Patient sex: M
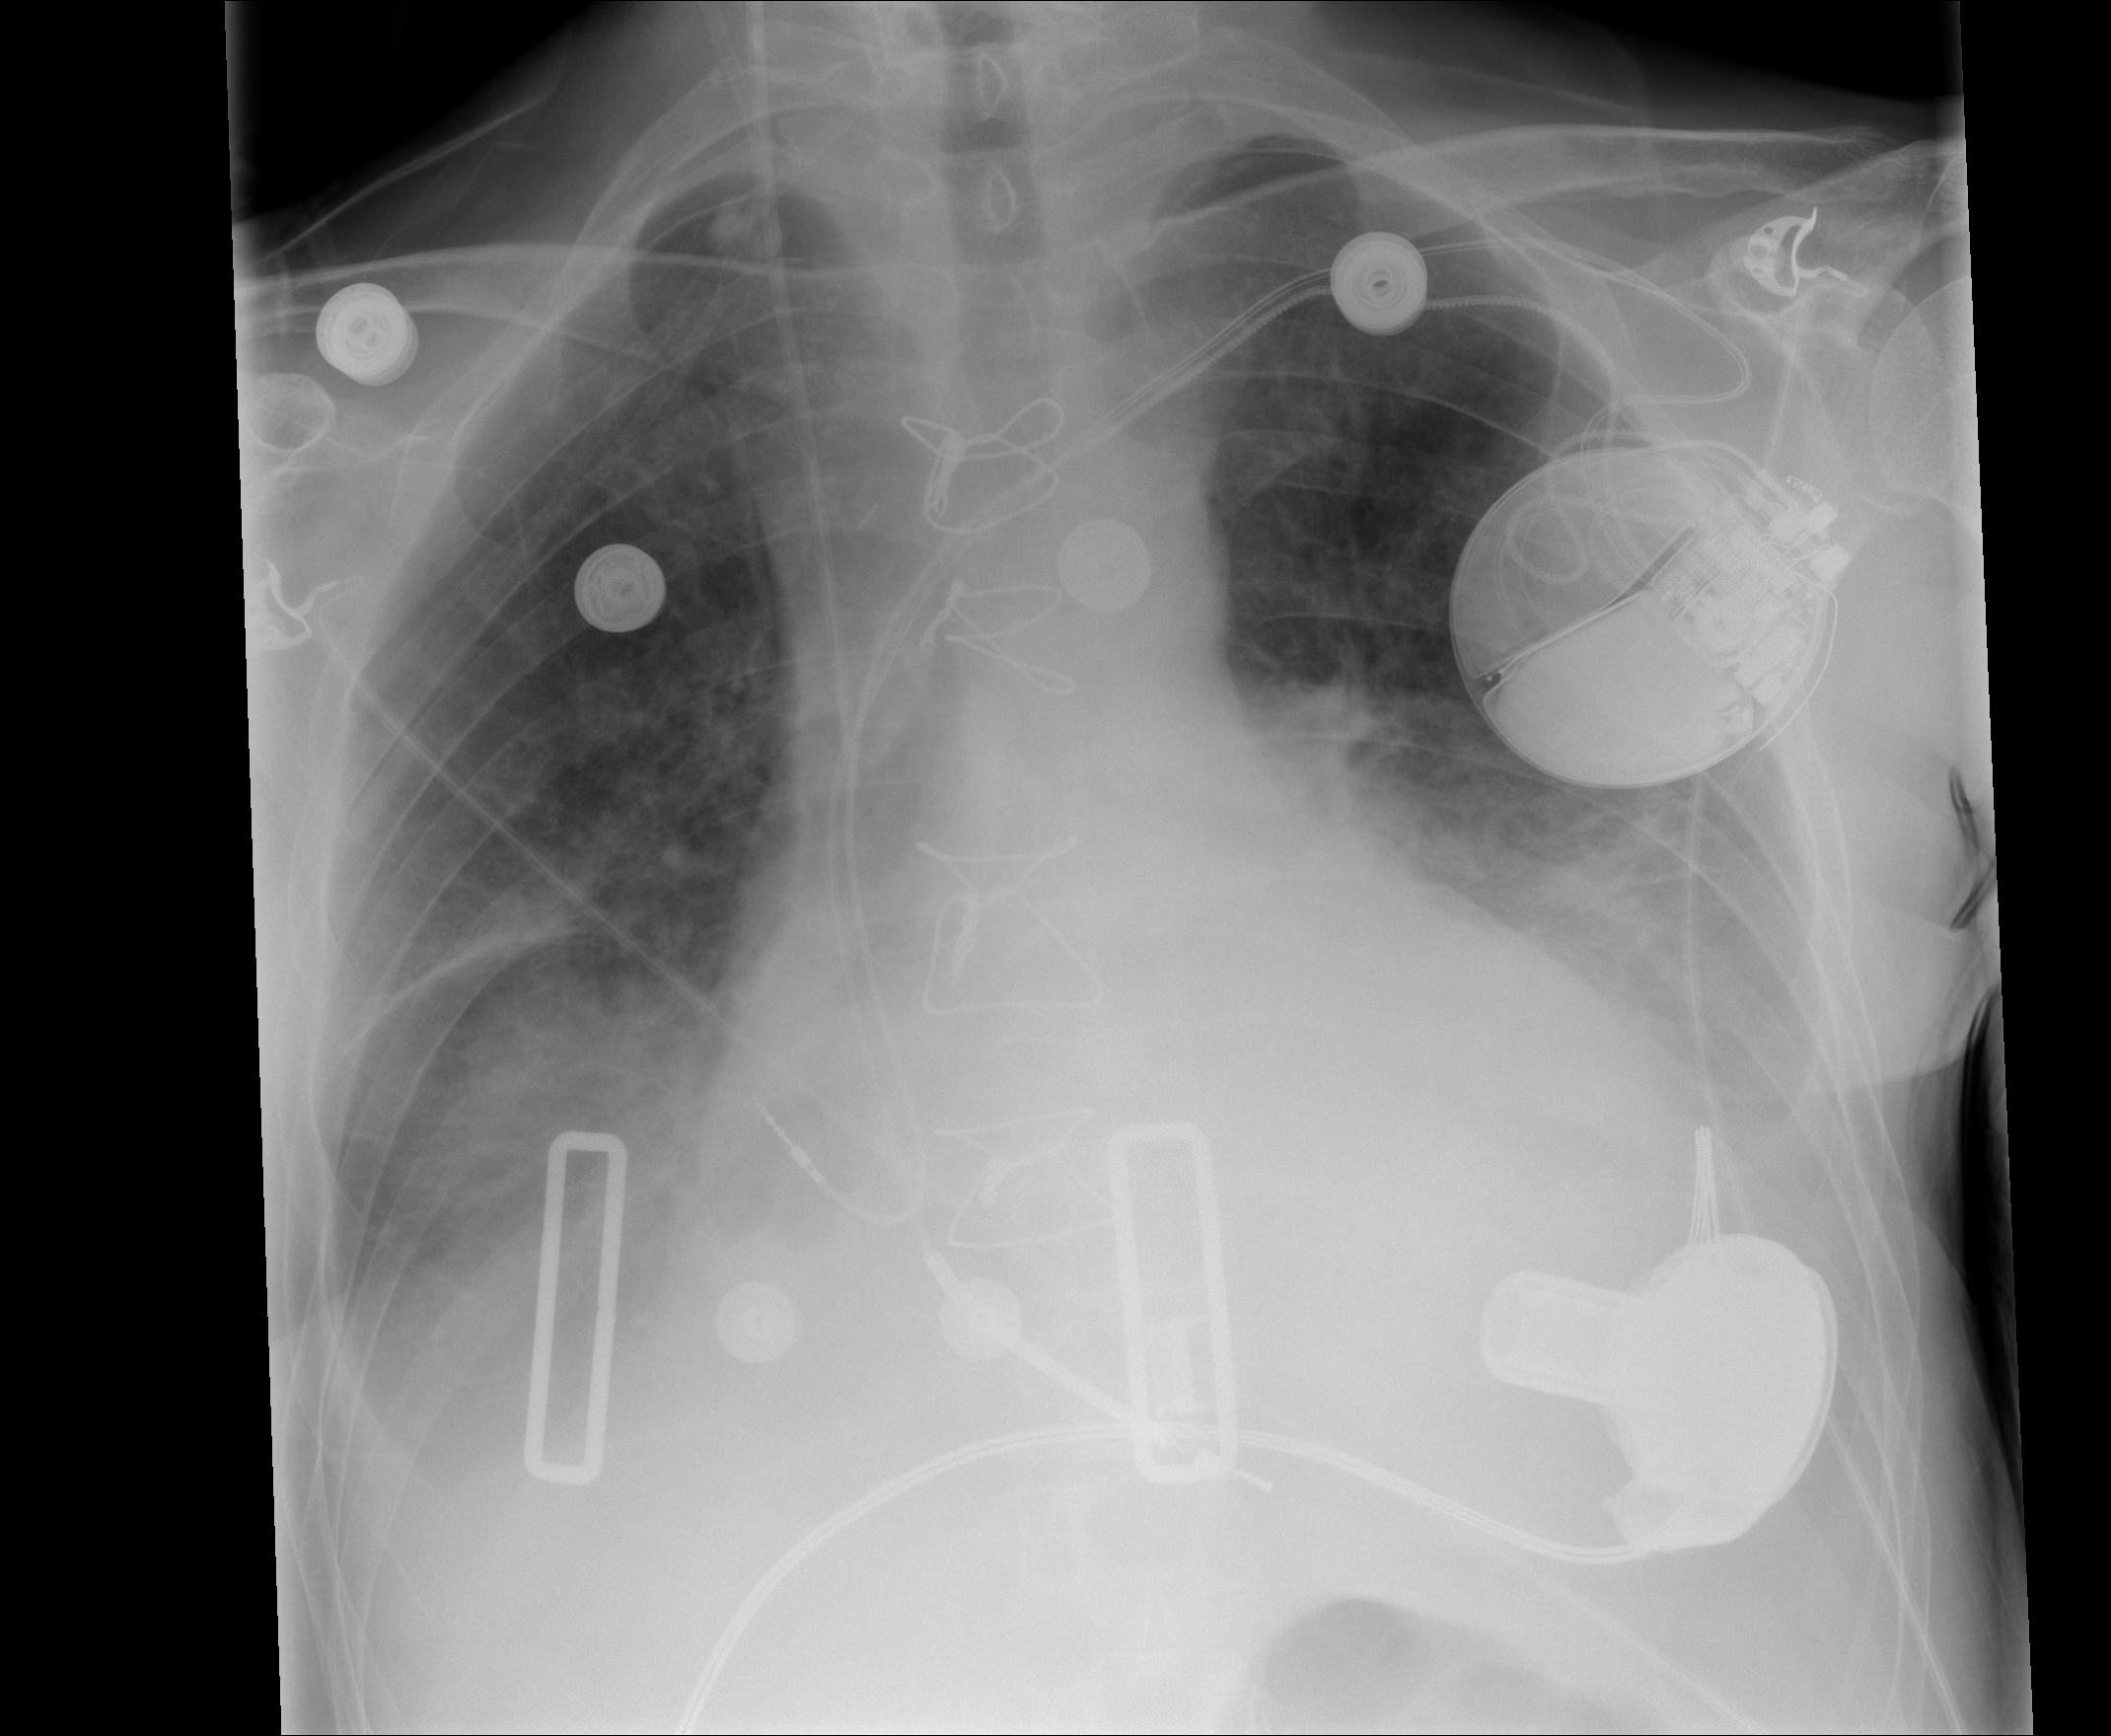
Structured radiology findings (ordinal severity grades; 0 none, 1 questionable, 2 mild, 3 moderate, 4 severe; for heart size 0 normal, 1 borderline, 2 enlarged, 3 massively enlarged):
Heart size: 2
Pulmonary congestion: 2
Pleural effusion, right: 2
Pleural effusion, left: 2
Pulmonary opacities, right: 0
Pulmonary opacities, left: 0
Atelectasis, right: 2
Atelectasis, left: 0